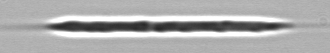
Label: Rhizosolenia